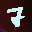
Label: 7